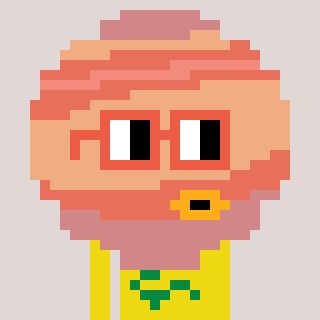
a pixel art character with square orange glasses, a jupiter-shaped head and a yellow-colored body on a warm background